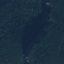
Land use / land cover: Forest